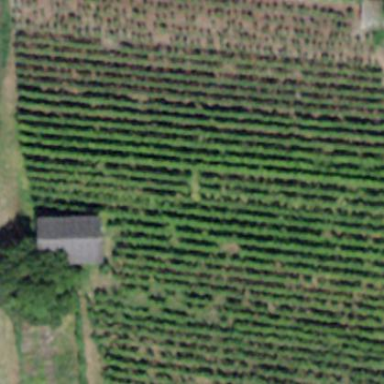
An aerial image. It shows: Vineyard with grape crops.